高一 · 立体几何学
已知正三棱柱 $A B C-A_{1} B_{1} C_{1}$ 的底面边长为 2 , 高为 $\mathbf{1}$, 过顶点 $\boldsymbol{A}$ 作一平面 $\alpha$ 与侧面 $B C C_{1} B_{1}$ 交于 $\boldsymbol{E F}$, 且 $\boldsymbol{E F} / / \boldsymbol{B C}$, 若平面 $\alpha$ 与底面 $\boldsymbol{A B C}$ 所成二面角的大小为 $x\left(0<x \leq \frac{\pi}{6}\right)$, 四边形 $\boldsymbol{B C E F}$ 面积为 $y$, 则函数 $y=f(x)$ 的图像大致是 ( )
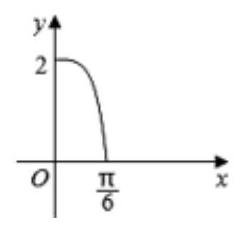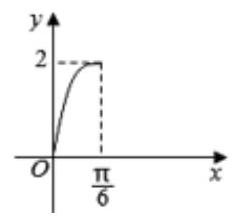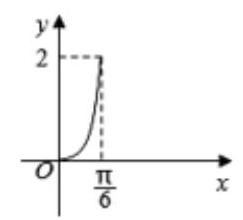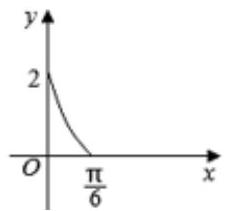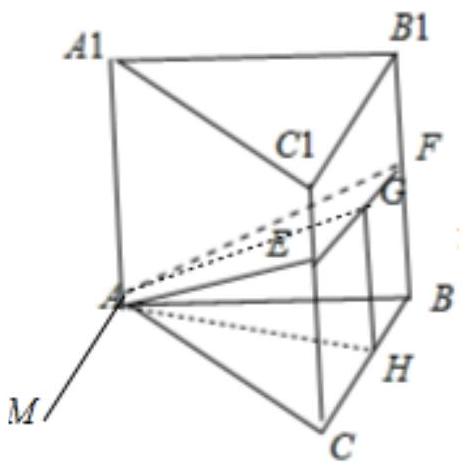

B.

C.

D.

答案: C
解析: 【分析】

先作出平面 $\alpha$ 与底面 $A B C$ 所成的二面角的平面角为 $X$, 如图为 $\angle G A H$, 在直角三角形 $A G H$ 中用 $x$,及 $A H=\sqrt{3}$ 表示出 $G H$,再利用四边形 $B C E F$ 面积为 $y=B C \times G H$ 求出 $f(x)$, 根据解析式, 作出简图, 即可得到答案.

【详解】

作图如下:

过 $\mathrm{A}$ 作 $A M \| B C$,

$H, G$ 分别是 $B C, E F$ 中点,

则 $A H \perp B C$,

所以 $A H \perp A M$

在等腰三角形 $\triangle A E F$ 中,

$A G \perp E F$,

$\because E F / / B C$,

$\therefore A G \perp A M$

所以 $\angle G A H$ 是平面 $\alpha$ 与底面 $A B C$ 所成角的平面角.

$\therefore \angle G A H=X$,

$\tan x=\frac{G H}{A H}$,

$\therefore G H=\sqrt{3} \tan x$,
所以四边形 $B C E F$ 面积为:

$y=f(x)$

$=B C \times G H$

$=2 \sqrt{3} \tan x$

根据正切函数图象可知 C 符合.

故选:C

【点睛】

本题主要考查空间中两面所成二面角的平面角的求解及性质;利用线线平行、线线垂直证明 $\angle G A H$ 是平面 $\alpha$ 与底面 $A B C$ 所成的二面角的平面角是求解本题的关键;本题属于难度较大型试题.